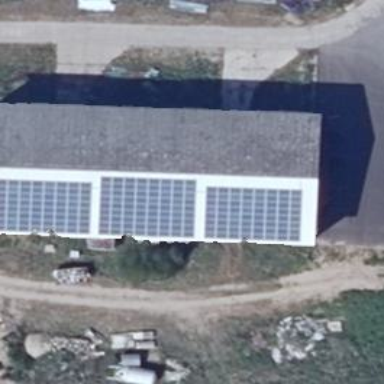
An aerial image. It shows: Solar photovoltaic panel generating electricity through small installation.